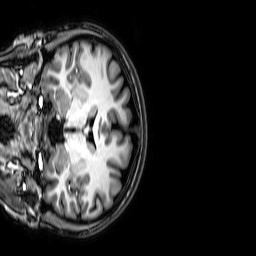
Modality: T1w
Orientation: coronal
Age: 22
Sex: female